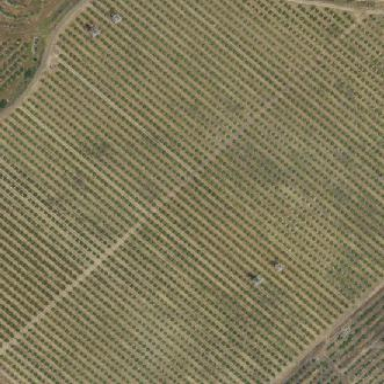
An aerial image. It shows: Orchard.